Question: I have a format which will get repeated only the content of the image/the text inside it will change dynamically.
This format will be added dynamically based on a web result
linear layout
{
linear layout
{
linear layout
{image+text}
linear layout
{image+text}
linear layout
{image+text+image+text+image+text}
}
}
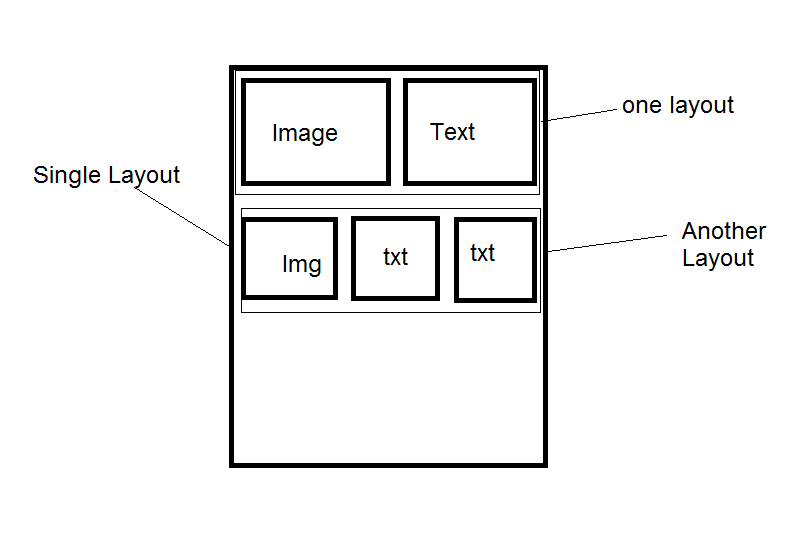
Answer: Create a layout which holds your format. and declare a layout that's going to hold your dynamic view. using Layout inflater you can add many view as you like.
'''
LinearLayout ll = (LinearLayout) findViewById(R.id.parent);
for(int i=0;i<result.length();i++){
LayoutInflater inflater = (LayoutInflater) getSystemService( Context.LAYOUT_INFLATER_SERVICE );
View format = inflater.inflate(R.layout.format, null);
ll.addView(format);
}
'''